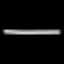
Label: line